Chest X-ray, PA view. Patient: 34 years old, sex M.
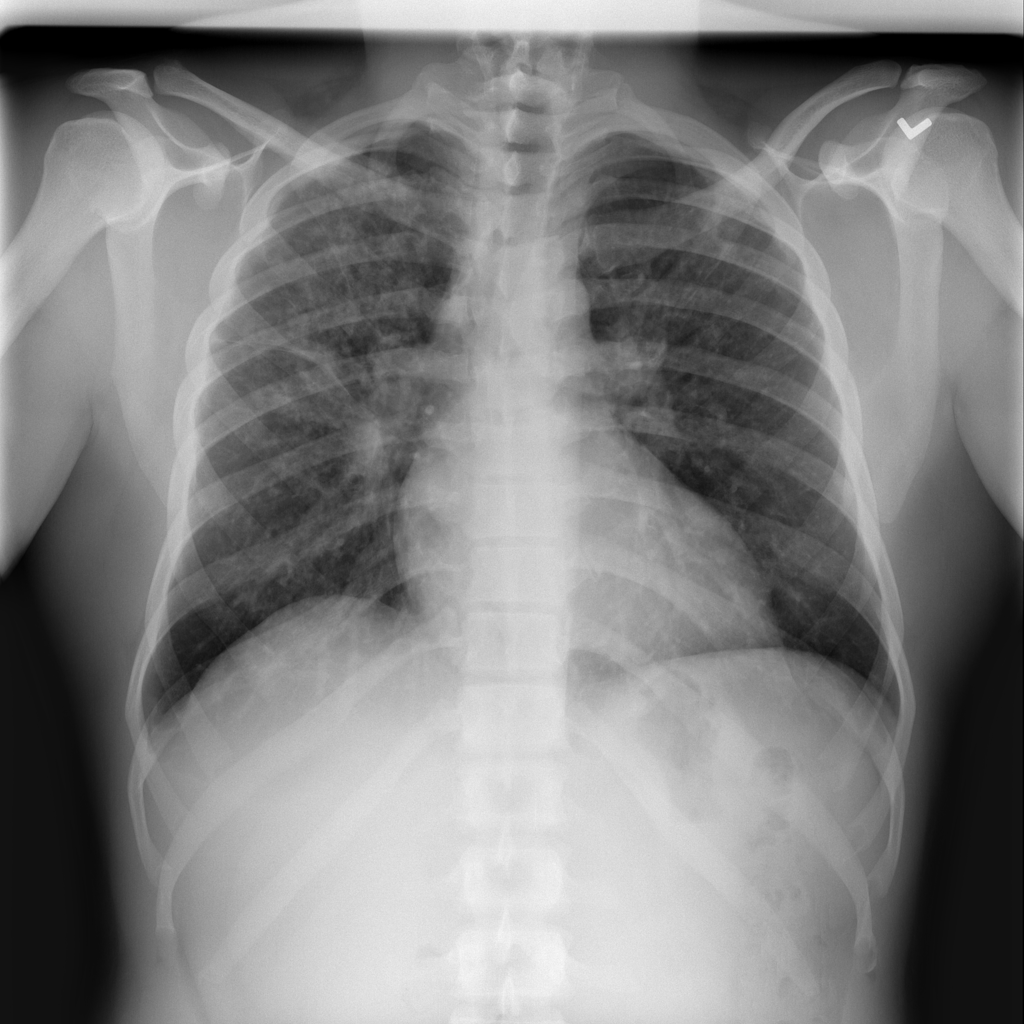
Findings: Infiltration